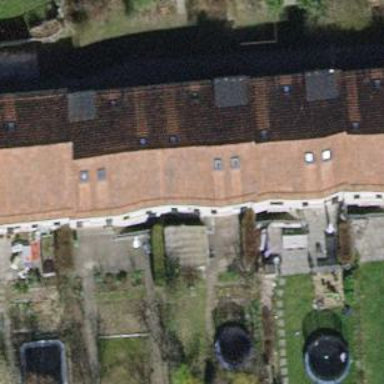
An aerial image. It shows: Terrace building with tile roof.